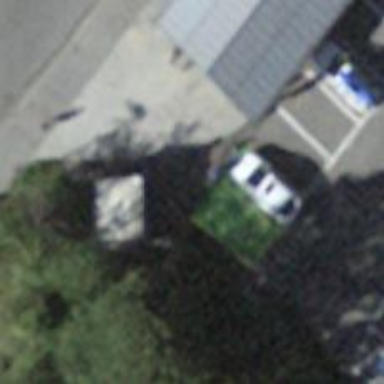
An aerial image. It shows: Charging station.